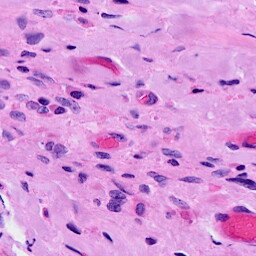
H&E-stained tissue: Breast